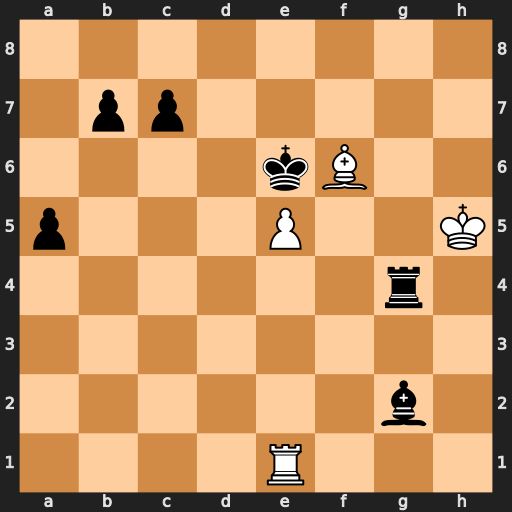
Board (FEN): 8/1pp5/4kB2/p3P2K/6r1/8/6b1/4R3
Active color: w
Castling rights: -
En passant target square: -
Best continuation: Kxg4